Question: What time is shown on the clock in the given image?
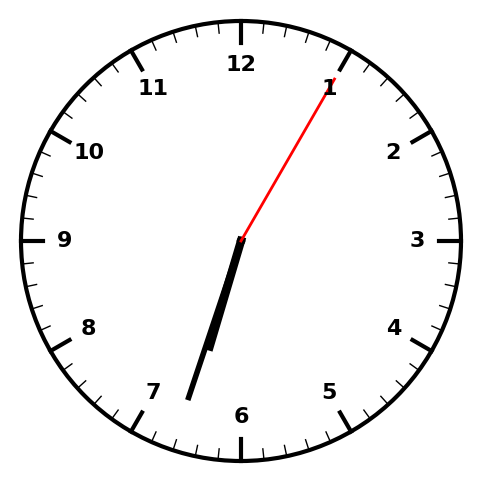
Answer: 06:33:05